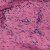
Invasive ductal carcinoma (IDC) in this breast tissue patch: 0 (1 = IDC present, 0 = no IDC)